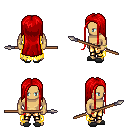
a pixel art fantasy rpg character, male body template, human, tanned skin, yellow tattered cape, gold greaves, red extra-long hairstyle, bracelets, gray slippers, spear, four views (front, back, left, right), 2x2 character sprite sheet, small pixel art, hard edges, no anti-aliasing